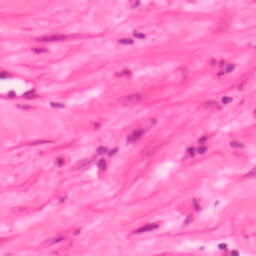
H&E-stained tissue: Colon